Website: lowes
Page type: billing-address
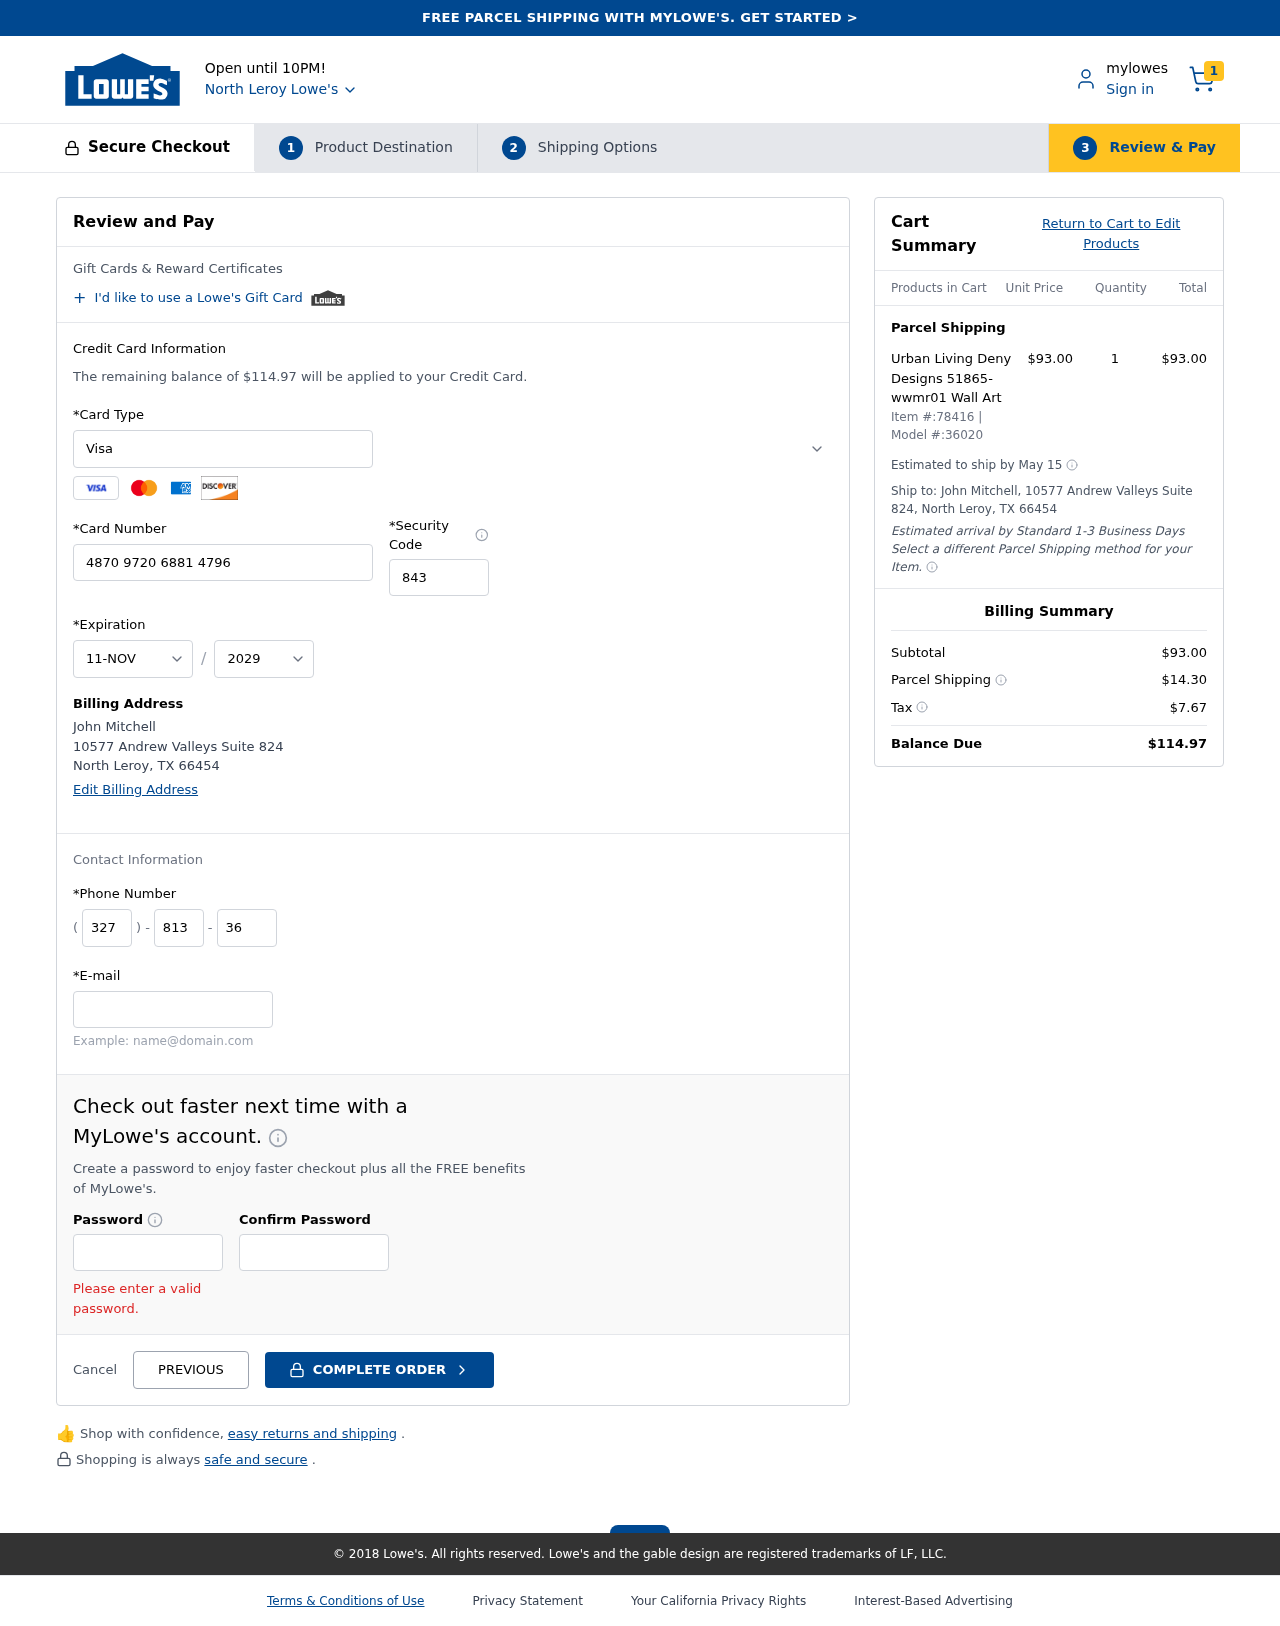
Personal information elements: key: PII_CARD_CVV
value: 843
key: PII_CARD_EXPIRY_MONTH
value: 11
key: PII_CARD_EXPIRY_YEAR
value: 29
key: PII_CARD_NUMBER
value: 4870 9720 6881 4796
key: PII_CARD_TYPE
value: Visa
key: PII_CITY
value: North Leroy
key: PII_CITY_STATE_ZIP
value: North Leroy, TX 66454
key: PII_EMAIL
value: johnmitchell@hotmail.com
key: PII_FULLNAME
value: John Mitchell
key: PII_PHONE_AREA
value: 327
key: PII_PHONE_PREFIX
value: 813
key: PII_PHONE_SUFFIX
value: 3676
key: PII_STREET
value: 10577 Andrew Valleys Suite 824
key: PII_FULLNAME2
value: John Mitchell
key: PII_STATE_ABBR
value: TX
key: PII_POSTCODE
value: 66454
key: PII_POSTCODE_FULL
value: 66454
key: PII_CITY_STATE
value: North Leroy, TX
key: PII_POSTCODE_NUMERIC
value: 66454
Product elements: key: PRODUCT1_NAME
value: Urban Living Deny Designs 51865-wwmr01 Wall Art
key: PRODUCT1_PRICE
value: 93
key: PRODUCT1_QUANTITY
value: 1
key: PRODUCT_ITEM_NUMBER
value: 78416
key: PRODUCT_MODEL_NUMBER
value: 36020
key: PRODUCT1_LINE_TOTAL
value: $93.00
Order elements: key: ORDER_NUM_ITEMS
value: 1
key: ORDER_TOTAL
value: $114.97
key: ORDER_SHIPPING_DATE
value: May 15
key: ORDER_SUBTOTAL
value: $93.00
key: ORDER_SHIPPING_COST
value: $14.30
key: ORDER_TAX
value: $7.67